Interaction volume radius: 5 \u00c5
Interaction volume height: 20 \u00c5
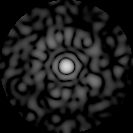
Disorder parameter: 0.8427